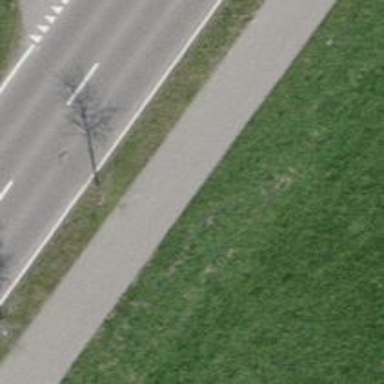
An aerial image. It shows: Asphalt path.